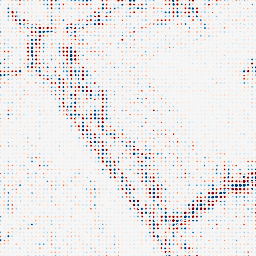
Category: wavelet
Decomposition family: wavelet_biorthogonal
Decomposition parameters: wavelet: bior2.4
level: 3
Upsampling method: sinc_blackman
Upsampling parameters: scale: 8
kernel_size: 4
Upsampling scale: 8